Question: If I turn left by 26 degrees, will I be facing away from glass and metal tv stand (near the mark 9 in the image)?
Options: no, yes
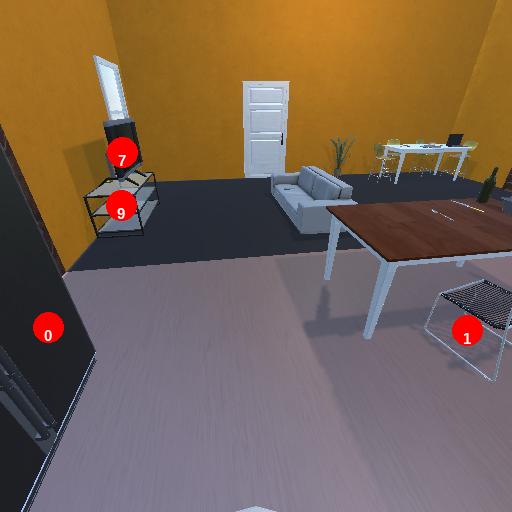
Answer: no